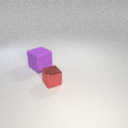
small red metal cube to the right of large purple rubber cube